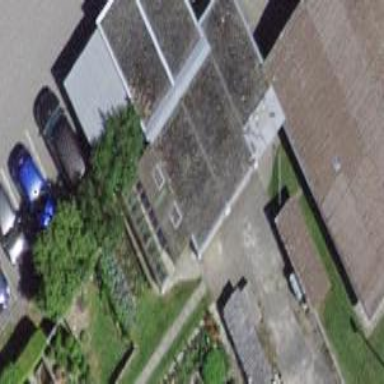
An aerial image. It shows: Garage building.